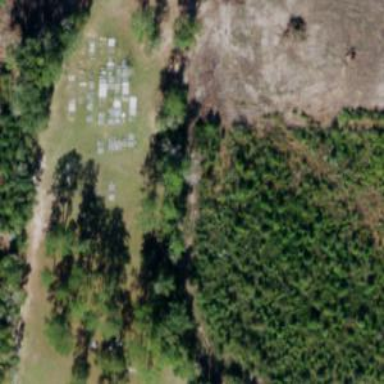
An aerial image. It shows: Cemetery.